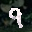
Label: 9